Interaction volume radius: 10 \u00c5
Interaction volume height: 25 \u00c5
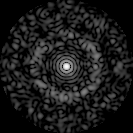
Disorder parameter: 0.8308